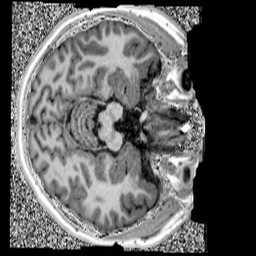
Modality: UNIT1
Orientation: axial
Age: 13
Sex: female
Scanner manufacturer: siemens
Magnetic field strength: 3 T
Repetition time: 4 s
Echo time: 0.00299 s